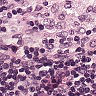
Metastatic tissue present: no